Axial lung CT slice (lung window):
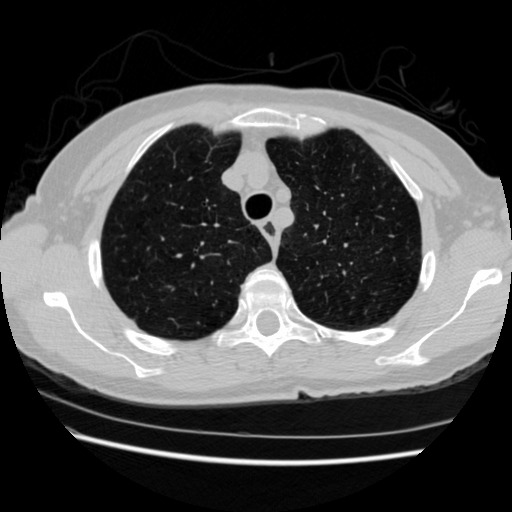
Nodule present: no